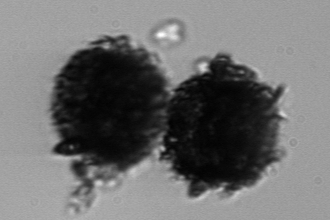
Label: Thalassiosira_TAG_external_detritus